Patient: sex F, age 63
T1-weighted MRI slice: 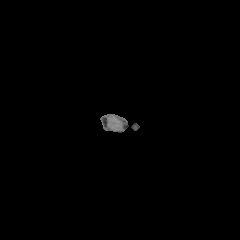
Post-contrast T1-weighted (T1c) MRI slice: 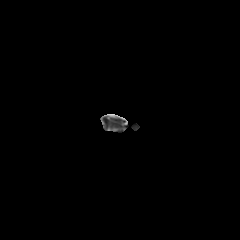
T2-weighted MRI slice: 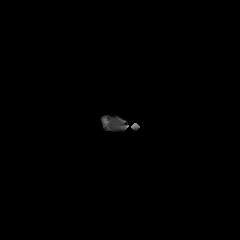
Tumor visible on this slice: yes
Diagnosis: Glioblastoma, IDH-wildtype
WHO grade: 4